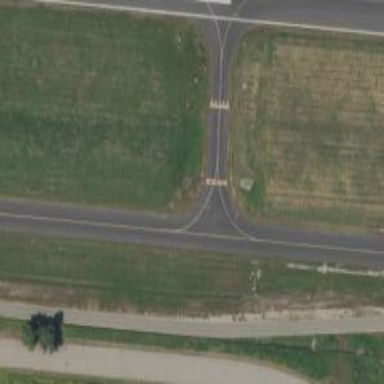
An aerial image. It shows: Image of taxiway at airport.